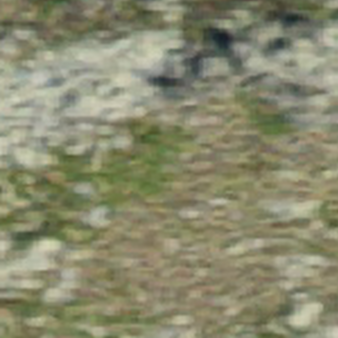
Label: other